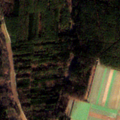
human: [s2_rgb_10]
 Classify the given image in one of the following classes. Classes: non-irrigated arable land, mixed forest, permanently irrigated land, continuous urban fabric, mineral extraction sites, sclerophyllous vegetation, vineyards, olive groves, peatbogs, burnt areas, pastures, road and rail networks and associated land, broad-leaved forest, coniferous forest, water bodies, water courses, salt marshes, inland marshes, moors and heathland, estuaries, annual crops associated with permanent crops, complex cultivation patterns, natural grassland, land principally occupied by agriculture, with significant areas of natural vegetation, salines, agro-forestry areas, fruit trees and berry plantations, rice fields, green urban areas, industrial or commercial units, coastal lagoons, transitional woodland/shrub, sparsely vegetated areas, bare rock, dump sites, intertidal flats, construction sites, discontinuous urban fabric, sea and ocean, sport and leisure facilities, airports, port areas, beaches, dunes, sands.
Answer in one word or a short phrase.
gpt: non-irrigated arable land, land principally occupied by agriculture, with significant areas of natural vegetation, broad-leaved forest, coniferous forest, mixed forest